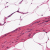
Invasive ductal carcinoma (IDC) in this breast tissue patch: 0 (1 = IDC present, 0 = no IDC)